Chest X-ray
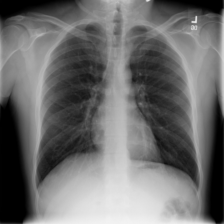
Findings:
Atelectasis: negative
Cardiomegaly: negative
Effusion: negative
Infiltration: negative
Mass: negative
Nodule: negative
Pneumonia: negative
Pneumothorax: negative
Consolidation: negative
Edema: negative
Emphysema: negative
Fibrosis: negative
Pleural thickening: negative
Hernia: negative